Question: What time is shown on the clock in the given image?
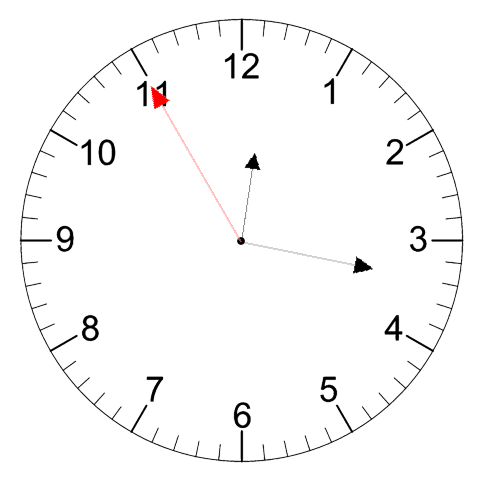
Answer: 12:16:55